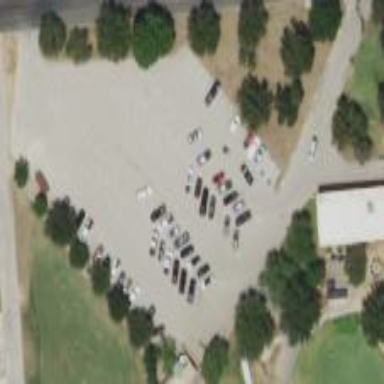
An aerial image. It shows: Parking area.